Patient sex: M
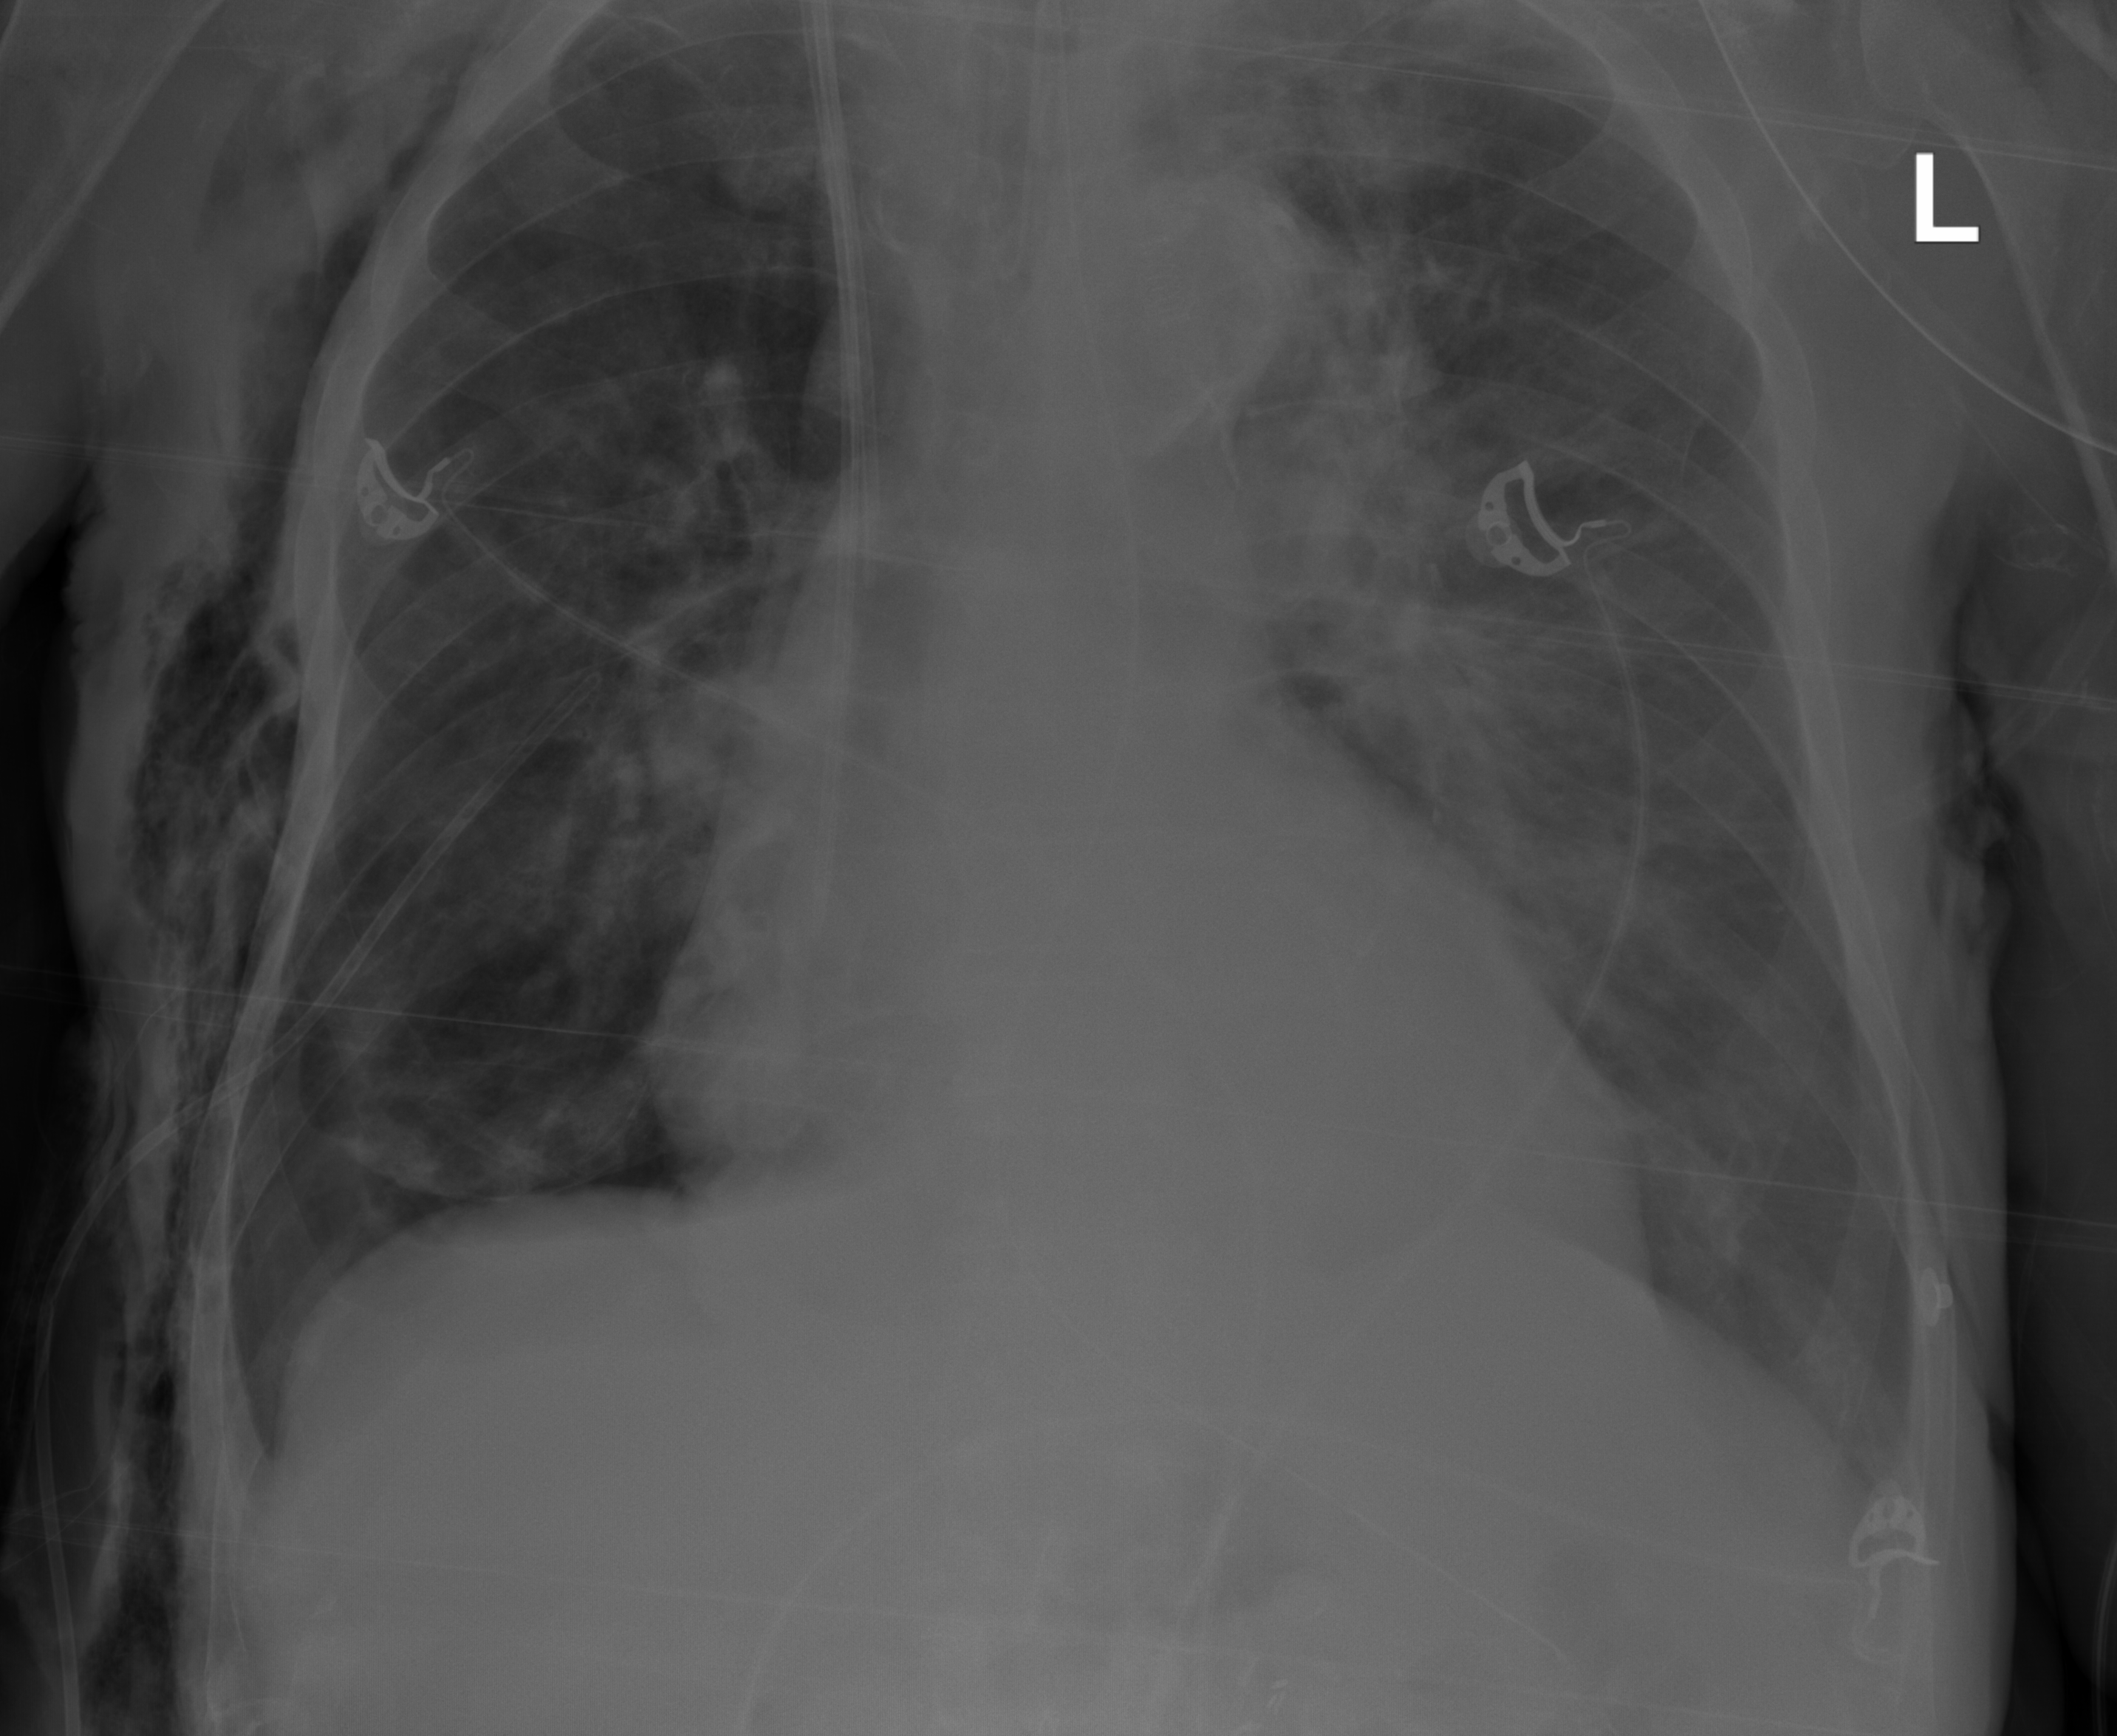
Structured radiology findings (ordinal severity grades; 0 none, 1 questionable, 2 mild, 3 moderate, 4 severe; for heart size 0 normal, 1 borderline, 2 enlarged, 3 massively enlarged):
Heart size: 1
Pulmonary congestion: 2
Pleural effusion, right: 0
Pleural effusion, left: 2
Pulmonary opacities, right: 2
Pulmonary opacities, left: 2
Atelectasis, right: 0
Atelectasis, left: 2